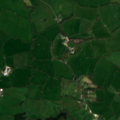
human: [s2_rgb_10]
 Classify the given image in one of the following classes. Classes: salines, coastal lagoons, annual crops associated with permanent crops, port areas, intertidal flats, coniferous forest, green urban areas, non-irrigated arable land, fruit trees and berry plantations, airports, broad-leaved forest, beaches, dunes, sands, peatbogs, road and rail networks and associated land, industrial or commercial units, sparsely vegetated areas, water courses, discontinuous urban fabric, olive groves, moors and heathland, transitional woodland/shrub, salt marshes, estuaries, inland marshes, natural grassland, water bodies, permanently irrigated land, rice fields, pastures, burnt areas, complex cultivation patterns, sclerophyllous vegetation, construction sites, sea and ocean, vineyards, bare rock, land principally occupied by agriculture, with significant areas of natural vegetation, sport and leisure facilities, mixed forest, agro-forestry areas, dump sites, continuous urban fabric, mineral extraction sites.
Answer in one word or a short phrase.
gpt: pastures